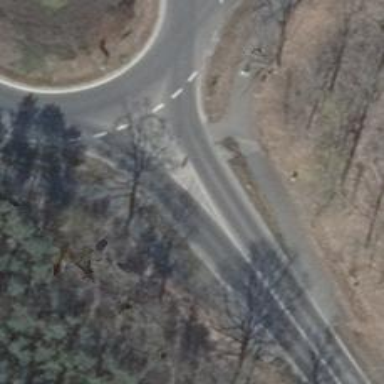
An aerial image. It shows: Road with "give way" sign.